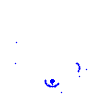
Particle: electron